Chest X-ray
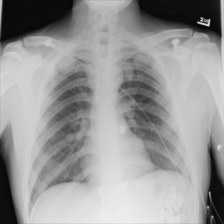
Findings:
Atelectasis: negative
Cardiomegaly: negative
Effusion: negative
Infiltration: negative
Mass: negative
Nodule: negative
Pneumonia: negative
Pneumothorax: negative
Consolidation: negative
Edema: negative
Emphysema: negative
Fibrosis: negative
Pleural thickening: negative
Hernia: negative